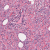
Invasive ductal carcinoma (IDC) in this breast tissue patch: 1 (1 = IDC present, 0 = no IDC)